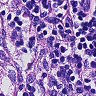
Metastatic tissue present: no